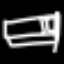
Label: bed